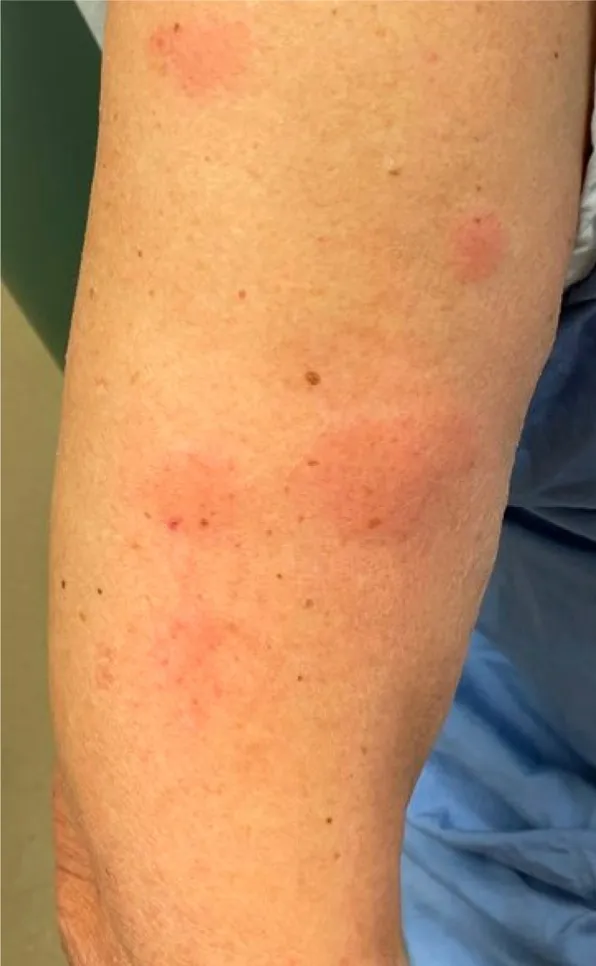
Faintly erythematous, edematous tender plaques on the right arm lasting >24 hours consistent with urticarial vasculitis.
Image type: medical_photograph (skin_photograph)